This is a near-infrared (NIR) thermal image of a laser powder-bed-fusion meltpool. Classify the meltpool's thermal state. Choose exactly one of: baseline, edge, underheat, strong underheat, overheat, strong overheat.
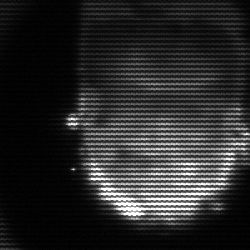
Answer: baseline